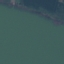
Land use / land cover: SeaLake